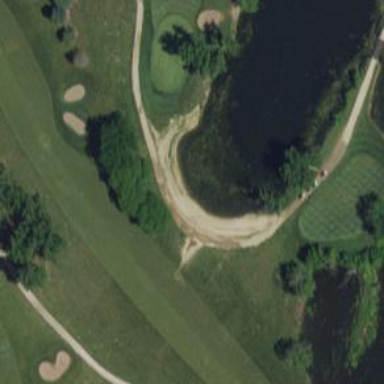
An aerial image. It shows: Sandy area is golf bunker.